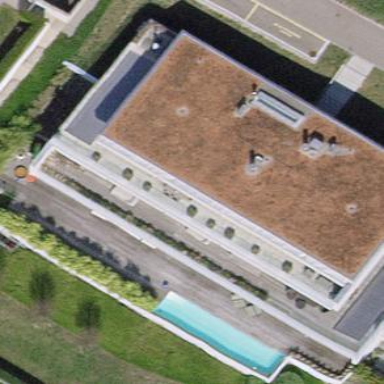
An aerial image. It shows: Building with flat roof.